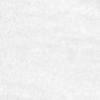
Label: no_change